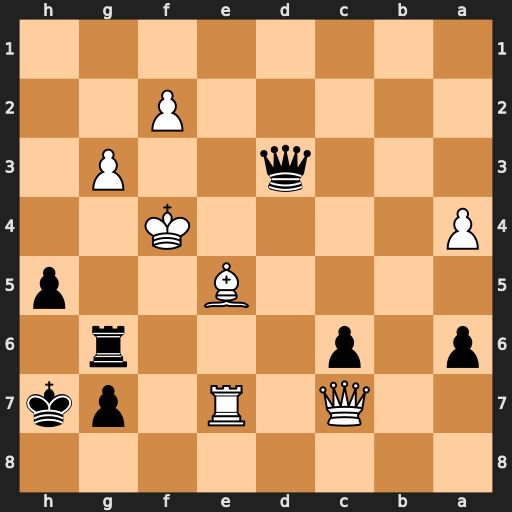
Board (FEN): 8/2Q1R1pk/p1p3r1/4B2p/P4K2/3q2P1/5P2/8
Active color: b
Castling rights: -
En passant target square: -
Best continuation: Rg4#